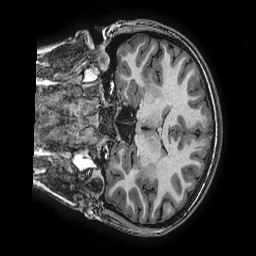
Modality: T1w
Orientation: coronal
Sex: female
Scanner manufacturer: ge
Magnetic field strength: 3 T
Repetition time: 0.0077 s
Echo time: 0.003436 s